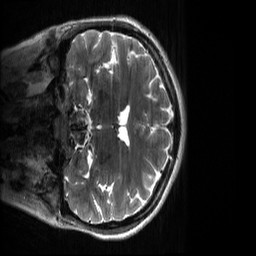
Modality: T2w
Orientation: coronal
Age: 21
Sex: female